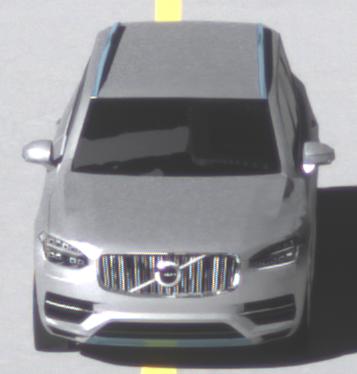
Make: Volvo
Model: XC90 B5
Detailed model: XC90 (L)
Model produced from: 2019/08
Model produced until: 2020/04
Doors: 5
Color: white
Road condition: dry road
Daytime: midday
Contrast: high contrast